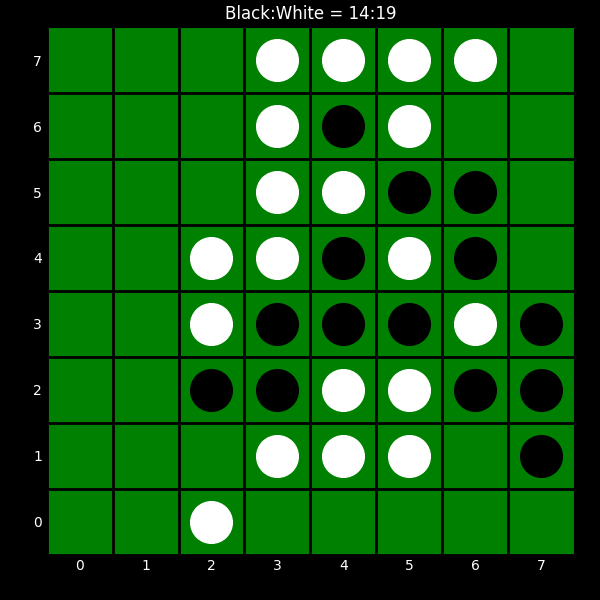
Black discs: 14
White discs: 19